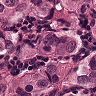
Metastatic tissue present: yes